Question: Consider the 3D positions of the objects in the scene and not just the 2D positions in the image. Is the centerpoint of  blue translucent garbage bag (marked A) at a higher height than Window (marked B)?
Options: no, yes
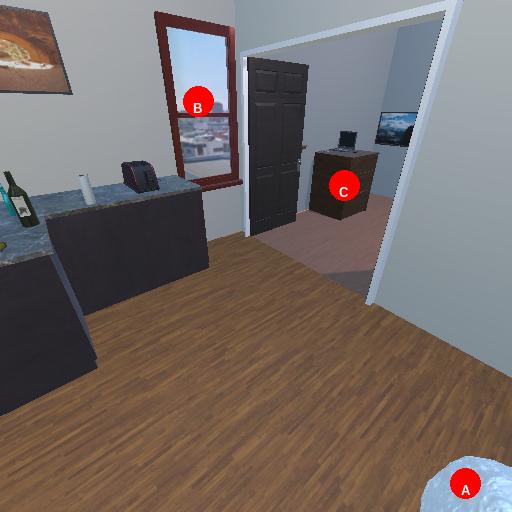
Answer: no